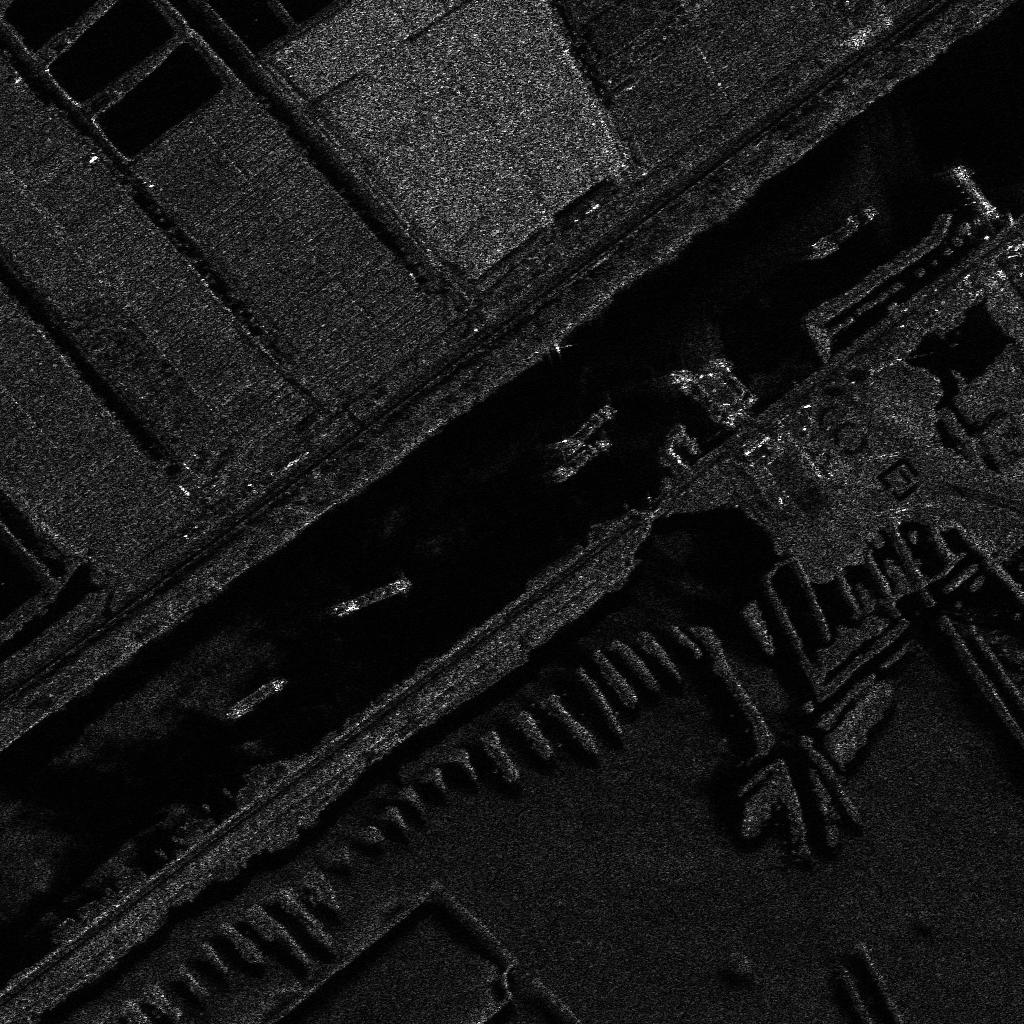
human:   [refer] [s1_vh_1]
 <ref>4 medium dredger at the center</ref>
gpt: <box>[[35, 54, 37, 62, 65], [55, 37, 58, 45, 58], [55, 40, 58, 48, 58], [64, 37, 73, 40, 39]]</box>

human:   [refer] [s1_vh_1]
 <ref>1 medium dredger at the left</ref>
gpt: <box>[[24, 63, 26, 72, 65]]</box>

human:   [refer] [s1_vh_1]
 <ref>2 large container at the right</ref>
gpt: <box>[[67, 37, 74, 39, 48], [68, 36, 75, 38, 48]]</box>